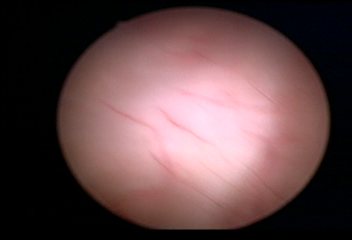
Modality: WLC
Class: Normal mucosa
Bladder cancer association: No